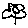
Label: flower